Question: I have a file that contains information like this:

The number of lines varies. The professor is using other document to test the program.
I want to extract the long name from this file and print it.
Here is what I have:
'''
public List<String> extractName(List<String> longName)
{
Data data = new Data();
Scanner scan = new Scanner(actualFile);
longName = new List<String>();
String line = scan.nextLine();
if(line.contains("---"))
{
while(line != null)
{
String[] name = line.split(" +");
longName.add(name[2]);
}
data.setLongName(longName);
}
return longName;
}
'''
and my 'main' method and one other method:
'''
public static void main(String[] args) throws FileNotFoundException{
//process file
try{
File actualFile = new File(args[0]);
System.out.println("File was processed: true");
}
catch (ArrayIndexOutOfBoundsException e)
{
System.out.println("File was processed: false. Re-enter filename.");
return;
}
Data data = new Data();
printInfo(data); // error occurs here
}
public static void printInfo(Data d){
for(int i = 0; i < longName.size(); i++) //error occurs here
System.out.println(longName.get(i));
}
'''
and my class, in case anyone needs it:
'''
public class Data{
private List<String> longName;
public void Data(){}
public void setLongName(List<String> theLongName){
longName = theLongName;
}
public List<String> getLongName(){
return longName;
}
}
'''
But when I run it, I get this error:
'''
Exception in thread "main" java.lang.NullPointerException
at project2shm.printInfo(project2shm.java:35)
at project2shm.main(project2shm.java:18)
'''
I am so confused. I labeled where the error occurred in the code. Can anyone help me, please?
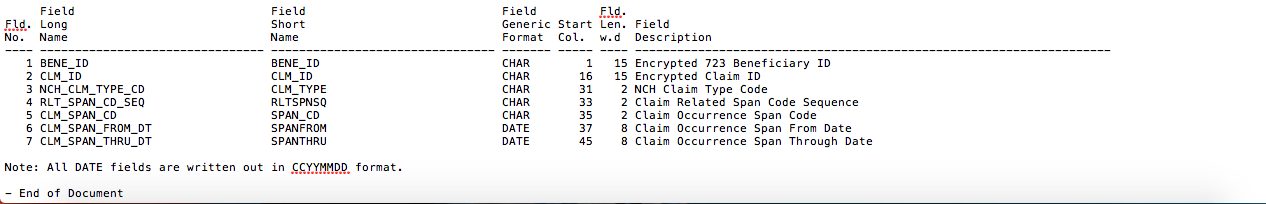
Answer: 'project2shm.main()' never assigns a value to the 'longName' variable used by 'project2shm.printInfo()'. That 'longName' variable is apparently a static variable in the 'project2shm' class.
You did not provide the entire source for 'project2shm', but it either does not initialize 'longName', or assigns 'null' to it. In either case, that will cause the NPE that you saw.